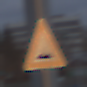
Verkehrszeichen: UnebeneFahrbahn
Umgebung: Outdoor, Suburban
Tageszeit: SunriseSunset
Wetter: PartlyCloudy
Licht: Natural
Jahreszeit: NotSpecified
Kontrast: LowContrast